Interaction volume radius: 5 \u00c5
Interaction volume height: 40 \u00c5
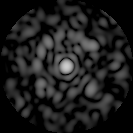
Disorder parameter: 0.6977